Question: I use DTW package in R.
and I finally finished hierarchical clustering.
but I wanna plot time-series cluster separately like below picture.

'''
sc <- read.table("D:/handling data/confirm.csv", header=T, sep="," )
rownames(sc) <- sc$STDR_YM_CD
sc$STDR_YM_CD <- NULL
col_n <- colnames(sc)
hc <- hclust(dist(sc), method="average")
plot(hc, main="")
'''
How can I do it??
My data in <URL>
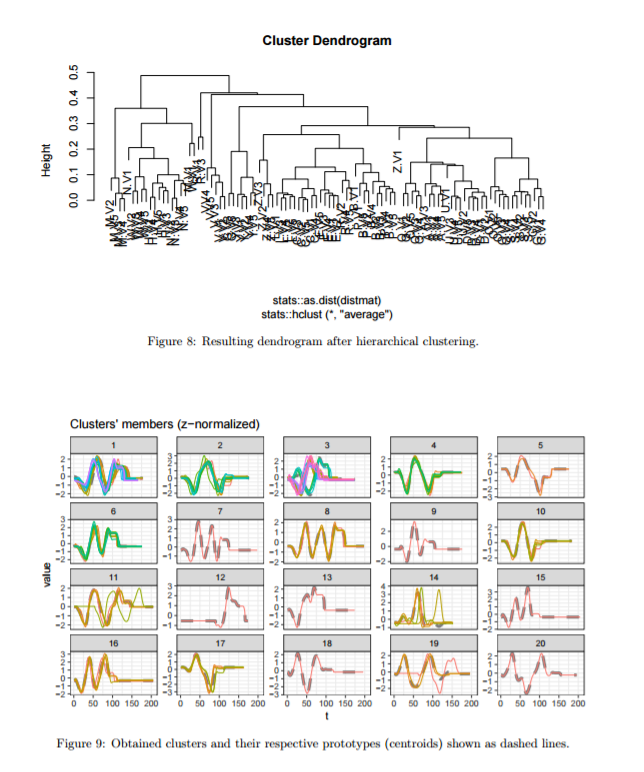
Answer: You can try this:
'''
sc <- read.table("confirm.csv", header=T, sep="," )
rownames(sc) <- sc$STDR_YM_CD
sc$STDR_YM_CD <- NULL
col_n <- colnames(sc)
sc <- t(sc) # make sure your rows represent the time series data
id <- rownames(sc)
head(sc)
hc <- hclust(dist(sc), method="average")
plot(hc, main="")
n <- 20
sc <- cbind.data.frame(id=id, sc, cluster=cutree(hc, k = n))
library(dplyr)
library(tidyr)
library(ggplot2)
sc %>% gather(variable, value, -id, -cluster) %>%
ggplot(aes(variable, value, group=id, color=id)) + geom_line() +
facet_wrap(~cluster, scales = 'free') + guides(color=FALSE) +
theme(axis.text.x = element_text(angle=90, vjust = 0.5))
'''
<URL>